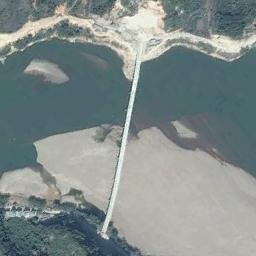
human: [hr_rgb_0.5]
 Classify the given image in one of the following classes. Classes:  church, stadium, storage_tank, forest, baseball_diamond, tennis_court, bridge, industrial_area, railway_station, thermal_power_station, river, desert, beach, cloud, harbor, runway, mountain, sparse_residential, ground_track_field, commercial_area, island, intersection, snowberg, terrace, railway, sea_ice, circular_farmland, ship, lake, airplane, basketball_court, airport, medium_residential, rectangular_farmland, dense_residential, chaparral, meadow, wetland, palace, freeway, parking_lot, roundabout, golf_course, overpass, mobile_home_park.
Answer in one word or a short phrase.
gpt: bridge